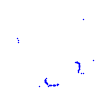
Particle: kaon